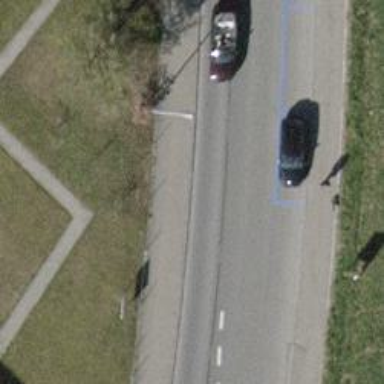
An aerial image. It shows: Bus stop with platform for public transport.